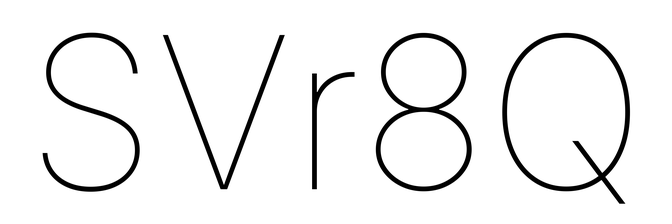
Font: Inter_Thin